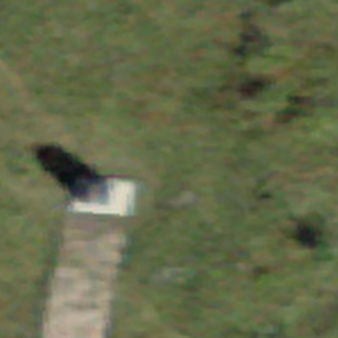
Label: other